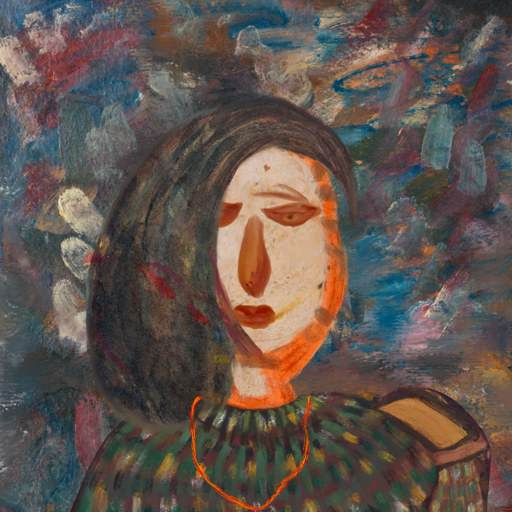
Background: Boggyland, Head And Neck Front: Rupkatha, Face Front: Pious_Lady, Bust: After_Raid, Hair Front: Gypsy_Mother, Head Accessory: Blank, Second Necklace: Gypsy_Mother_2, Necklace: In_The_Sun, Baby: Blank